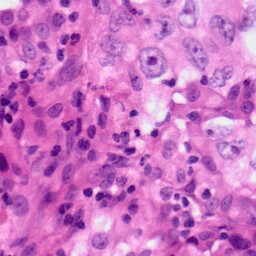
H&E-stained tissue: Lung